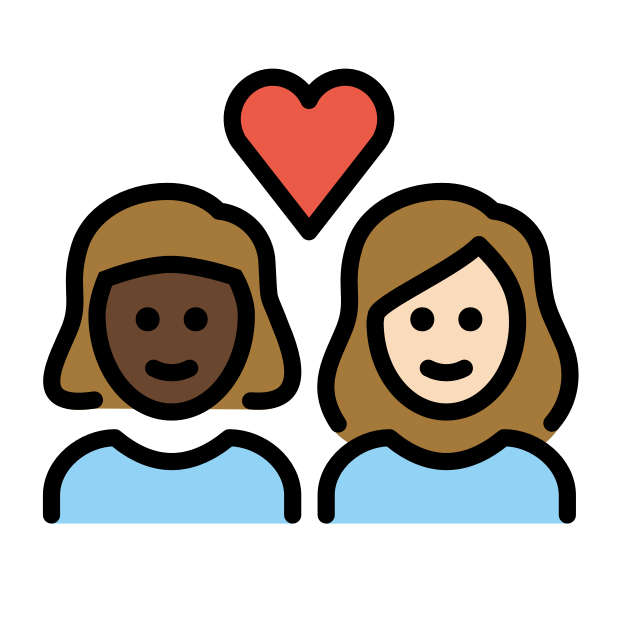
couple with heart: woman, woman, dark skin tone, light skin tone